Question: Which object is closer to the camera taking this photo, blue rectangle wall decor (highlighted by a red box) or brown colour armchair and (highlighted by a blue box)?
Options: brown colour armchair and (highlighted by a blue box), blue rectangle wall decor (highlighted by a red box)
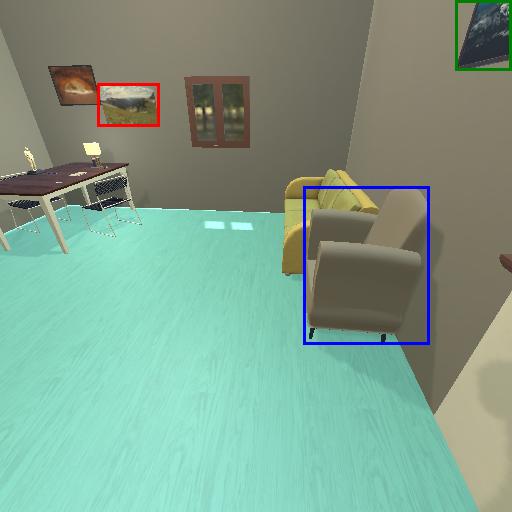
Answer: brown colour armchair and (highlighted by a blue box)